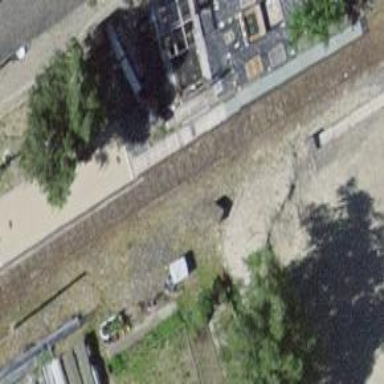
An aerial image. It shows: Abandoned railway yard with one track.